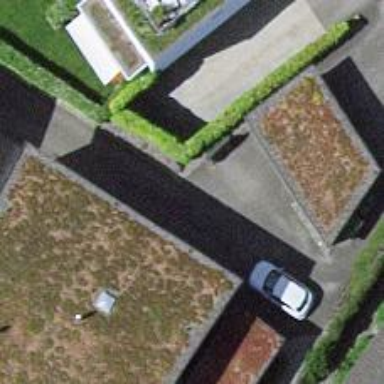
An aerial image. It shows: Parking entrance.